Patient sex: M
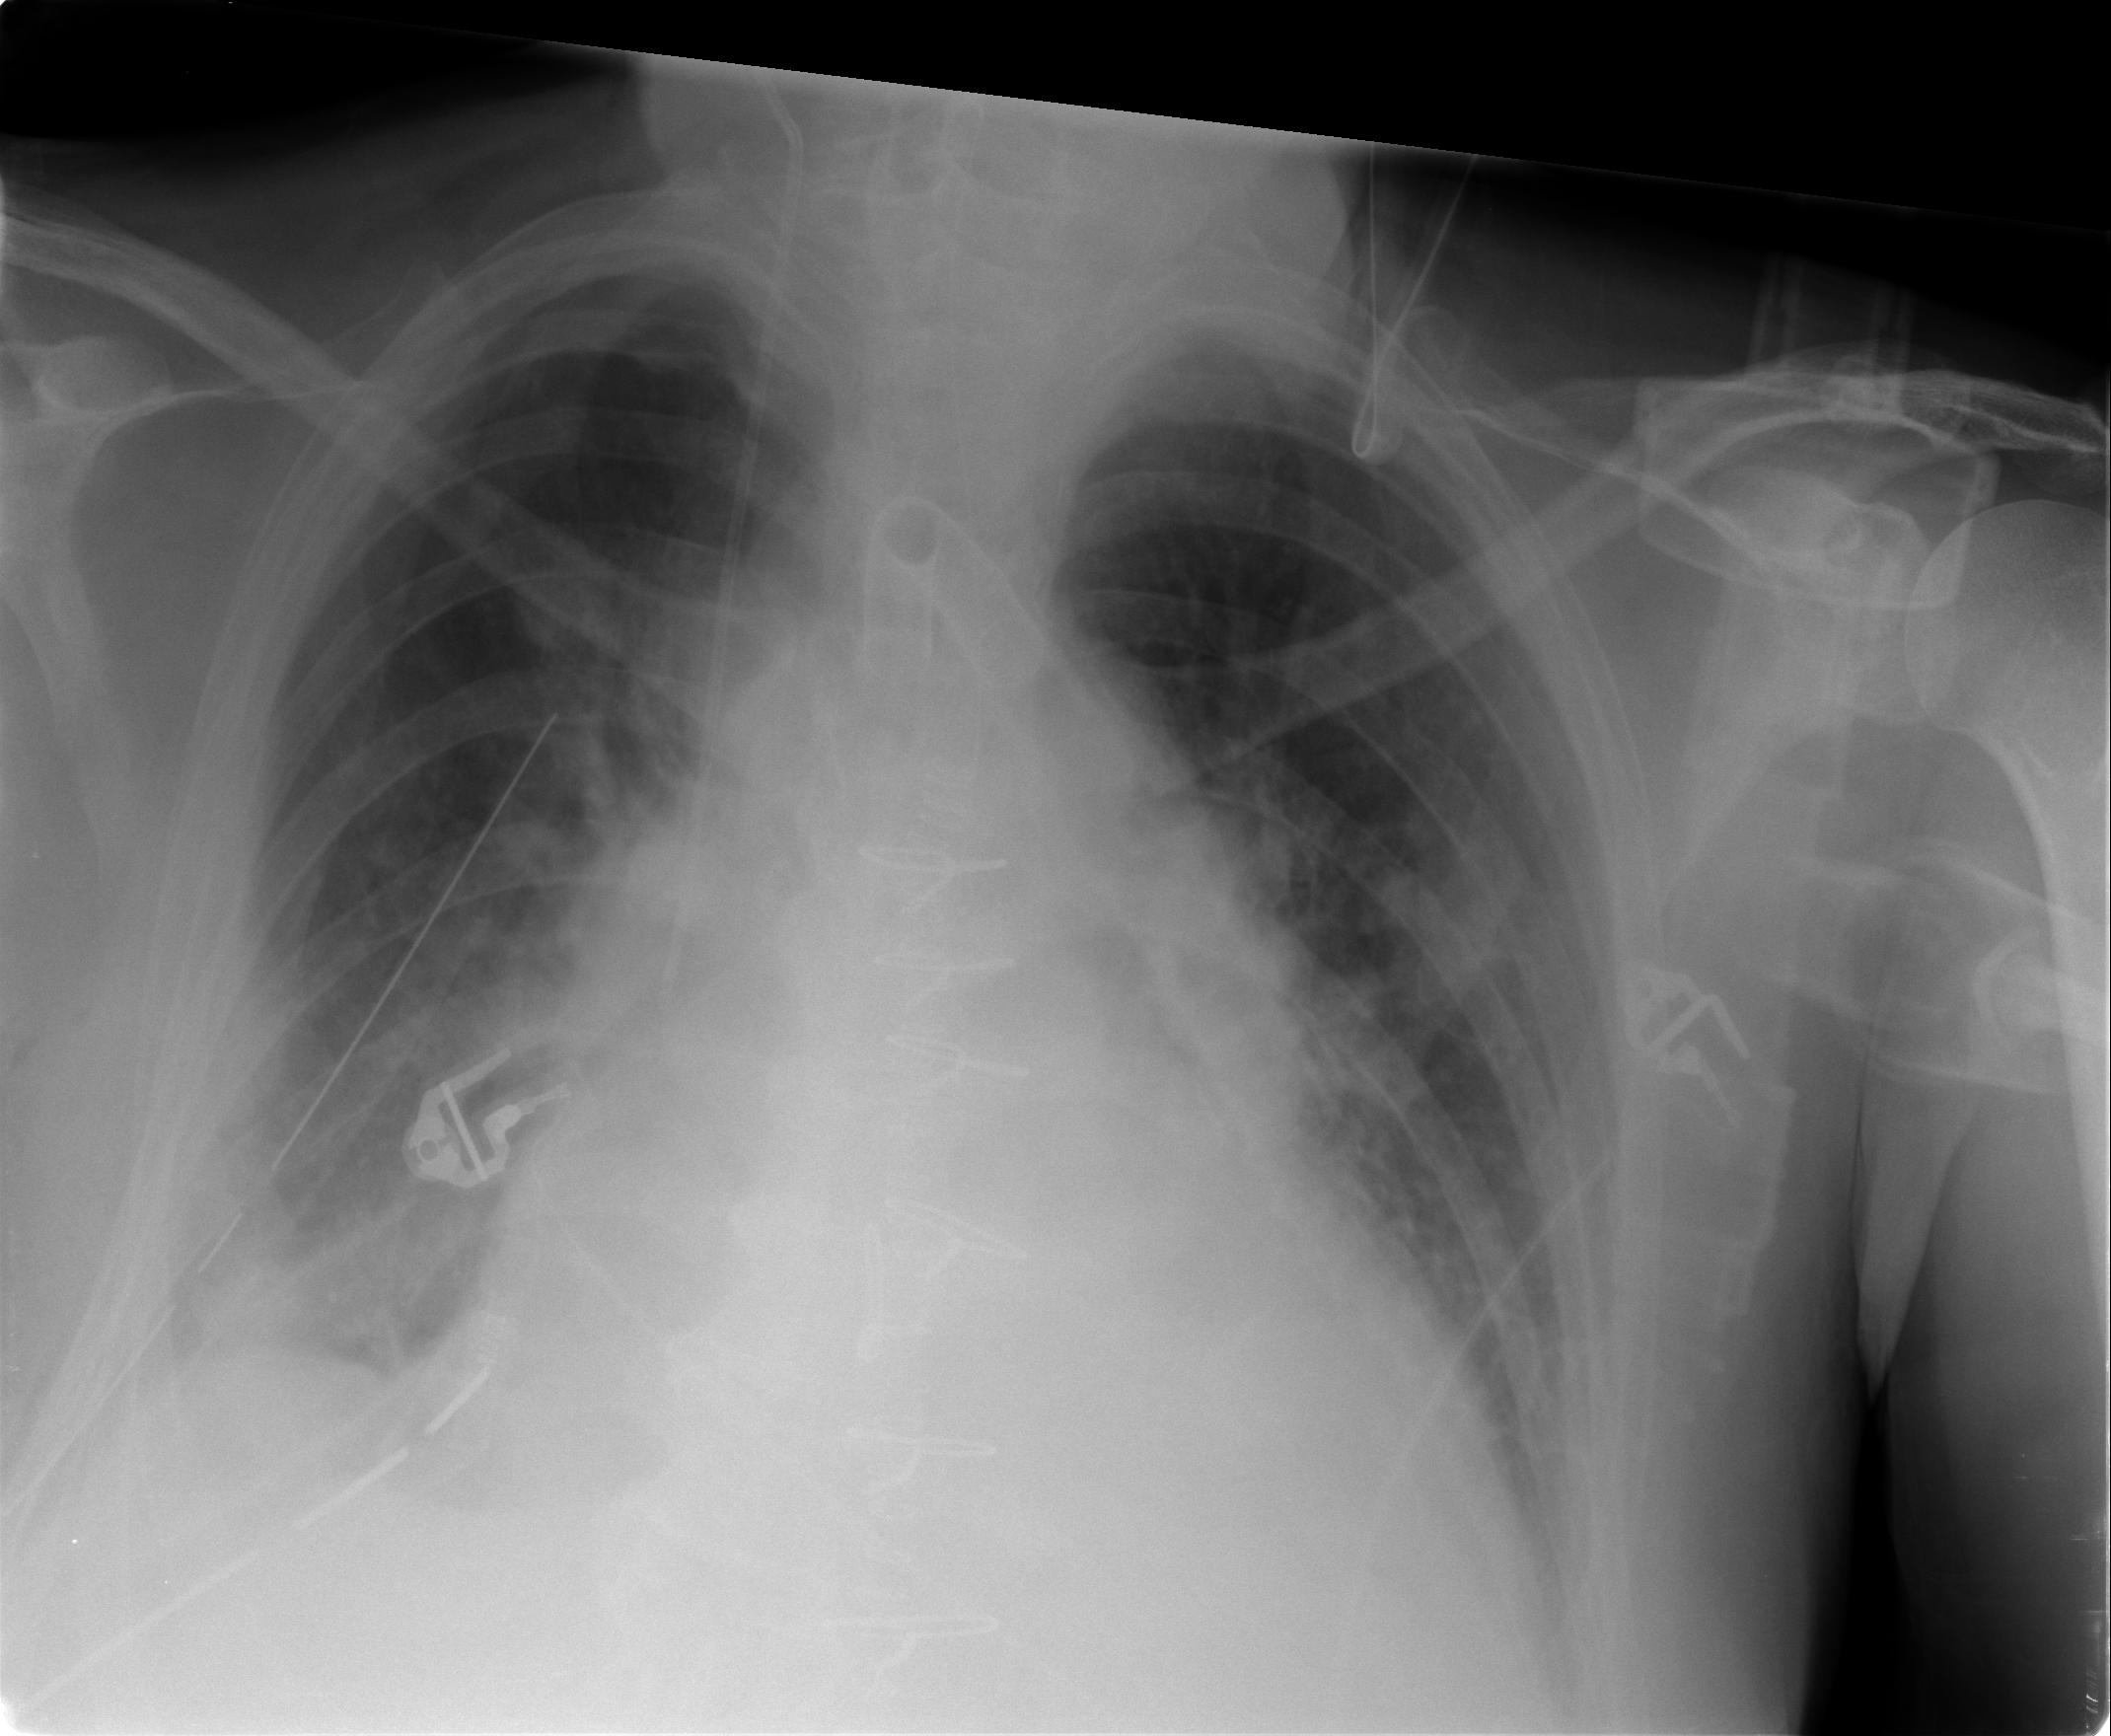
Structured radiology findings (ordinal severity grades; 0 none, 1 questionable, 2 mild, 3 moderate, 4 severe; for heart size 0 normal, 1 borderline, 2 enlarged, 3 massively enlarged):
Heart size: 3
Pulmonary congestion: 2
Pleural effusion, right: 1
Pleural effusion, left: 1
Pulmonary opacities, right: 0
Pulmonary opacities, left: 2
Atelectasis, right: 3
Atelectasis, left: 2